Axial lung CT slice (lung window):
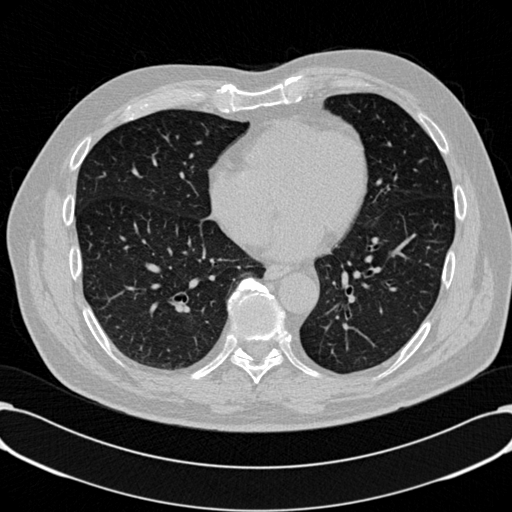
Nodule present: no